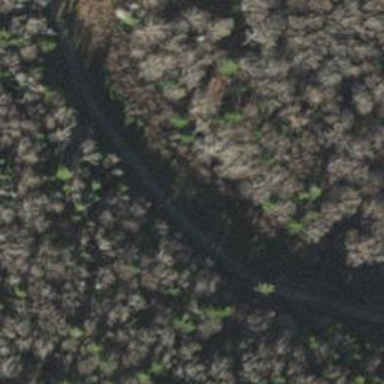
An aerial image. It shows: Service road with grade 2 track surface. It is classified as backcountry track.